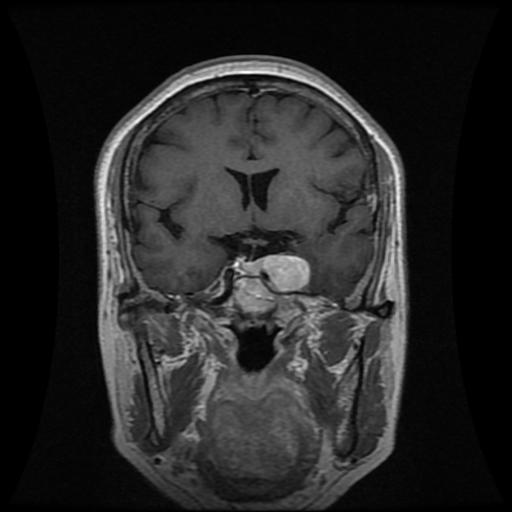
Label: meningioma